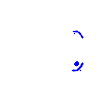
Particle: pion